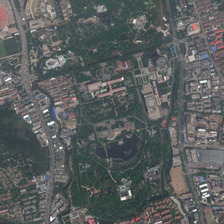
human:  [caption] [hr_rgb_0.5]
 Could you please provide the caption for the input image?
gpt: many buildings are around a large park with many green trees and a pond .

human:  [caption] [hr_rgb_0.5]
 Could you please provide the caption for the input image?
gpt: this is a park in the city .

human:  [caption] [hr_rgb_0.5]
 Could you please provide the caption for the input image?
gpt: the trees are green, the lake is green and the buildings are colorful .

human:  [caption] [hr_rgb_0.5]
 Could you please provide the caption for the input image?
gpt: many buildings are around a large park with many green trees and a pond .

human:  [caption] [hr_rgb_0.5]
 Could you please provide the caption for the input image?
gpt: this is a park in the city .